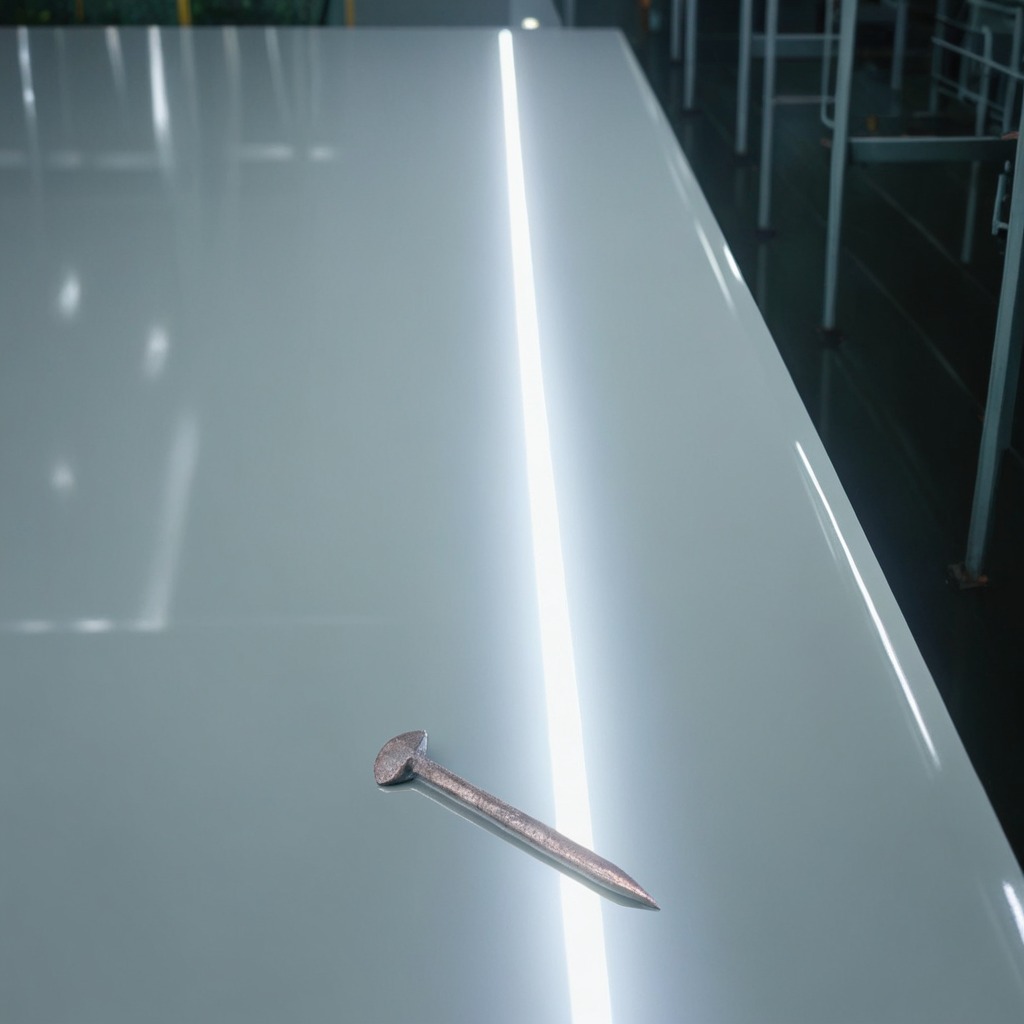
An iron nail lies on the table in a ship maintenance bay.